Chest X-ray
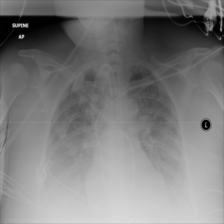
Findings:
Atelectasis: negative
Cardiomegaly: negative
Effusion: positive
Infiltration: positive
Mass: negative
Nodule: negative
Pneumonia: negative
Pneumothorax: negative
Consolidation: negative
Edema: negative
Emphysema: negative
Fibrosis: negative
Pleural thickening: negative
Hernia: negative